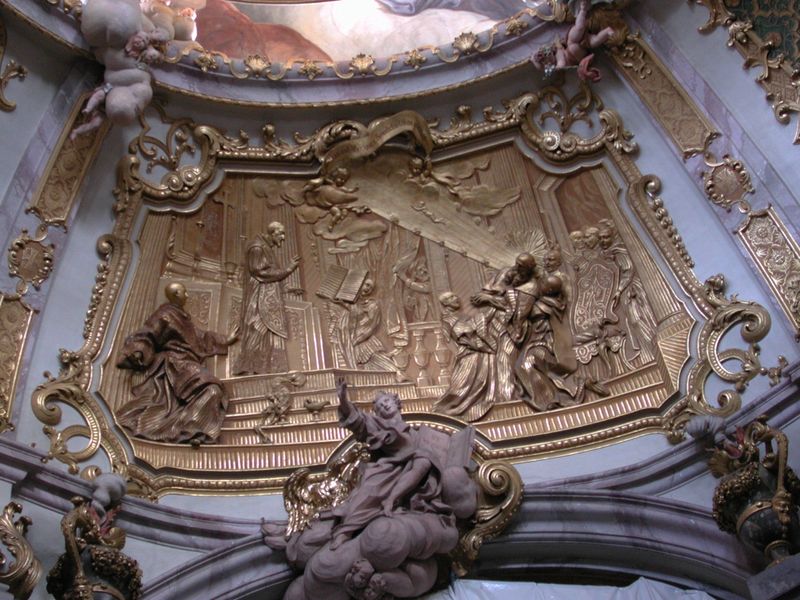
Titel: Klosterkirche Weltenburg
Künstler: Cosmas Damian Asam
Standort: Weltenburg, Benediktiner-Klosterkirche (EU - D)
Schlagwörter: himmel, mann, wolken, menschen, szene, wolke, ornament, barock, bibel, rahmen, stein, tod, toter, kirche, figur, gold, decke, gotik, engel, putte, ranken, relief, kuppel, treppe, thron, dekor, stuck, stufen, bronze, plastik, gewölbe, buch, vergoldet, kreuz, palast, strahl, fries, christus, pastor, mönch, heilig, putten, gloriole, verziehrt, seele, mamor, kriche, dreidimensional, himml, freske, wunder, deckenfresko, blattgold, halbrelief, glorieole, himmerfahrt